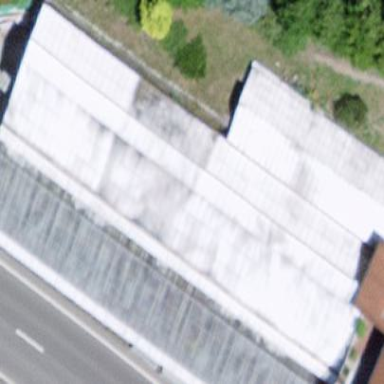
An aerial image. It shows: Greenhouse.